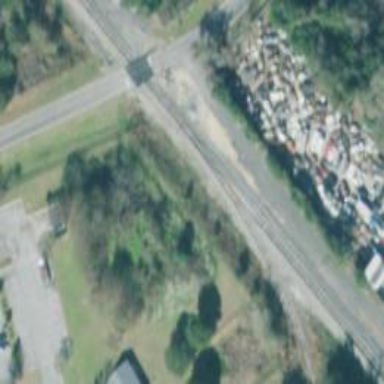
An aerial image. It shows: Railway spur junction.